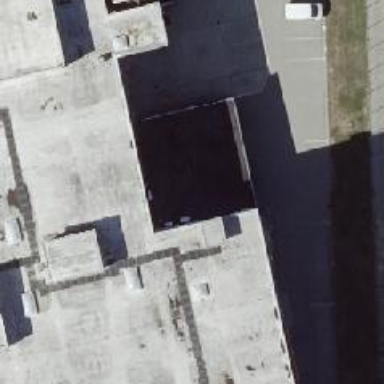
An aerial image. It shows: Building with flat roof.